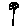
Label: flower